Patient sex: M
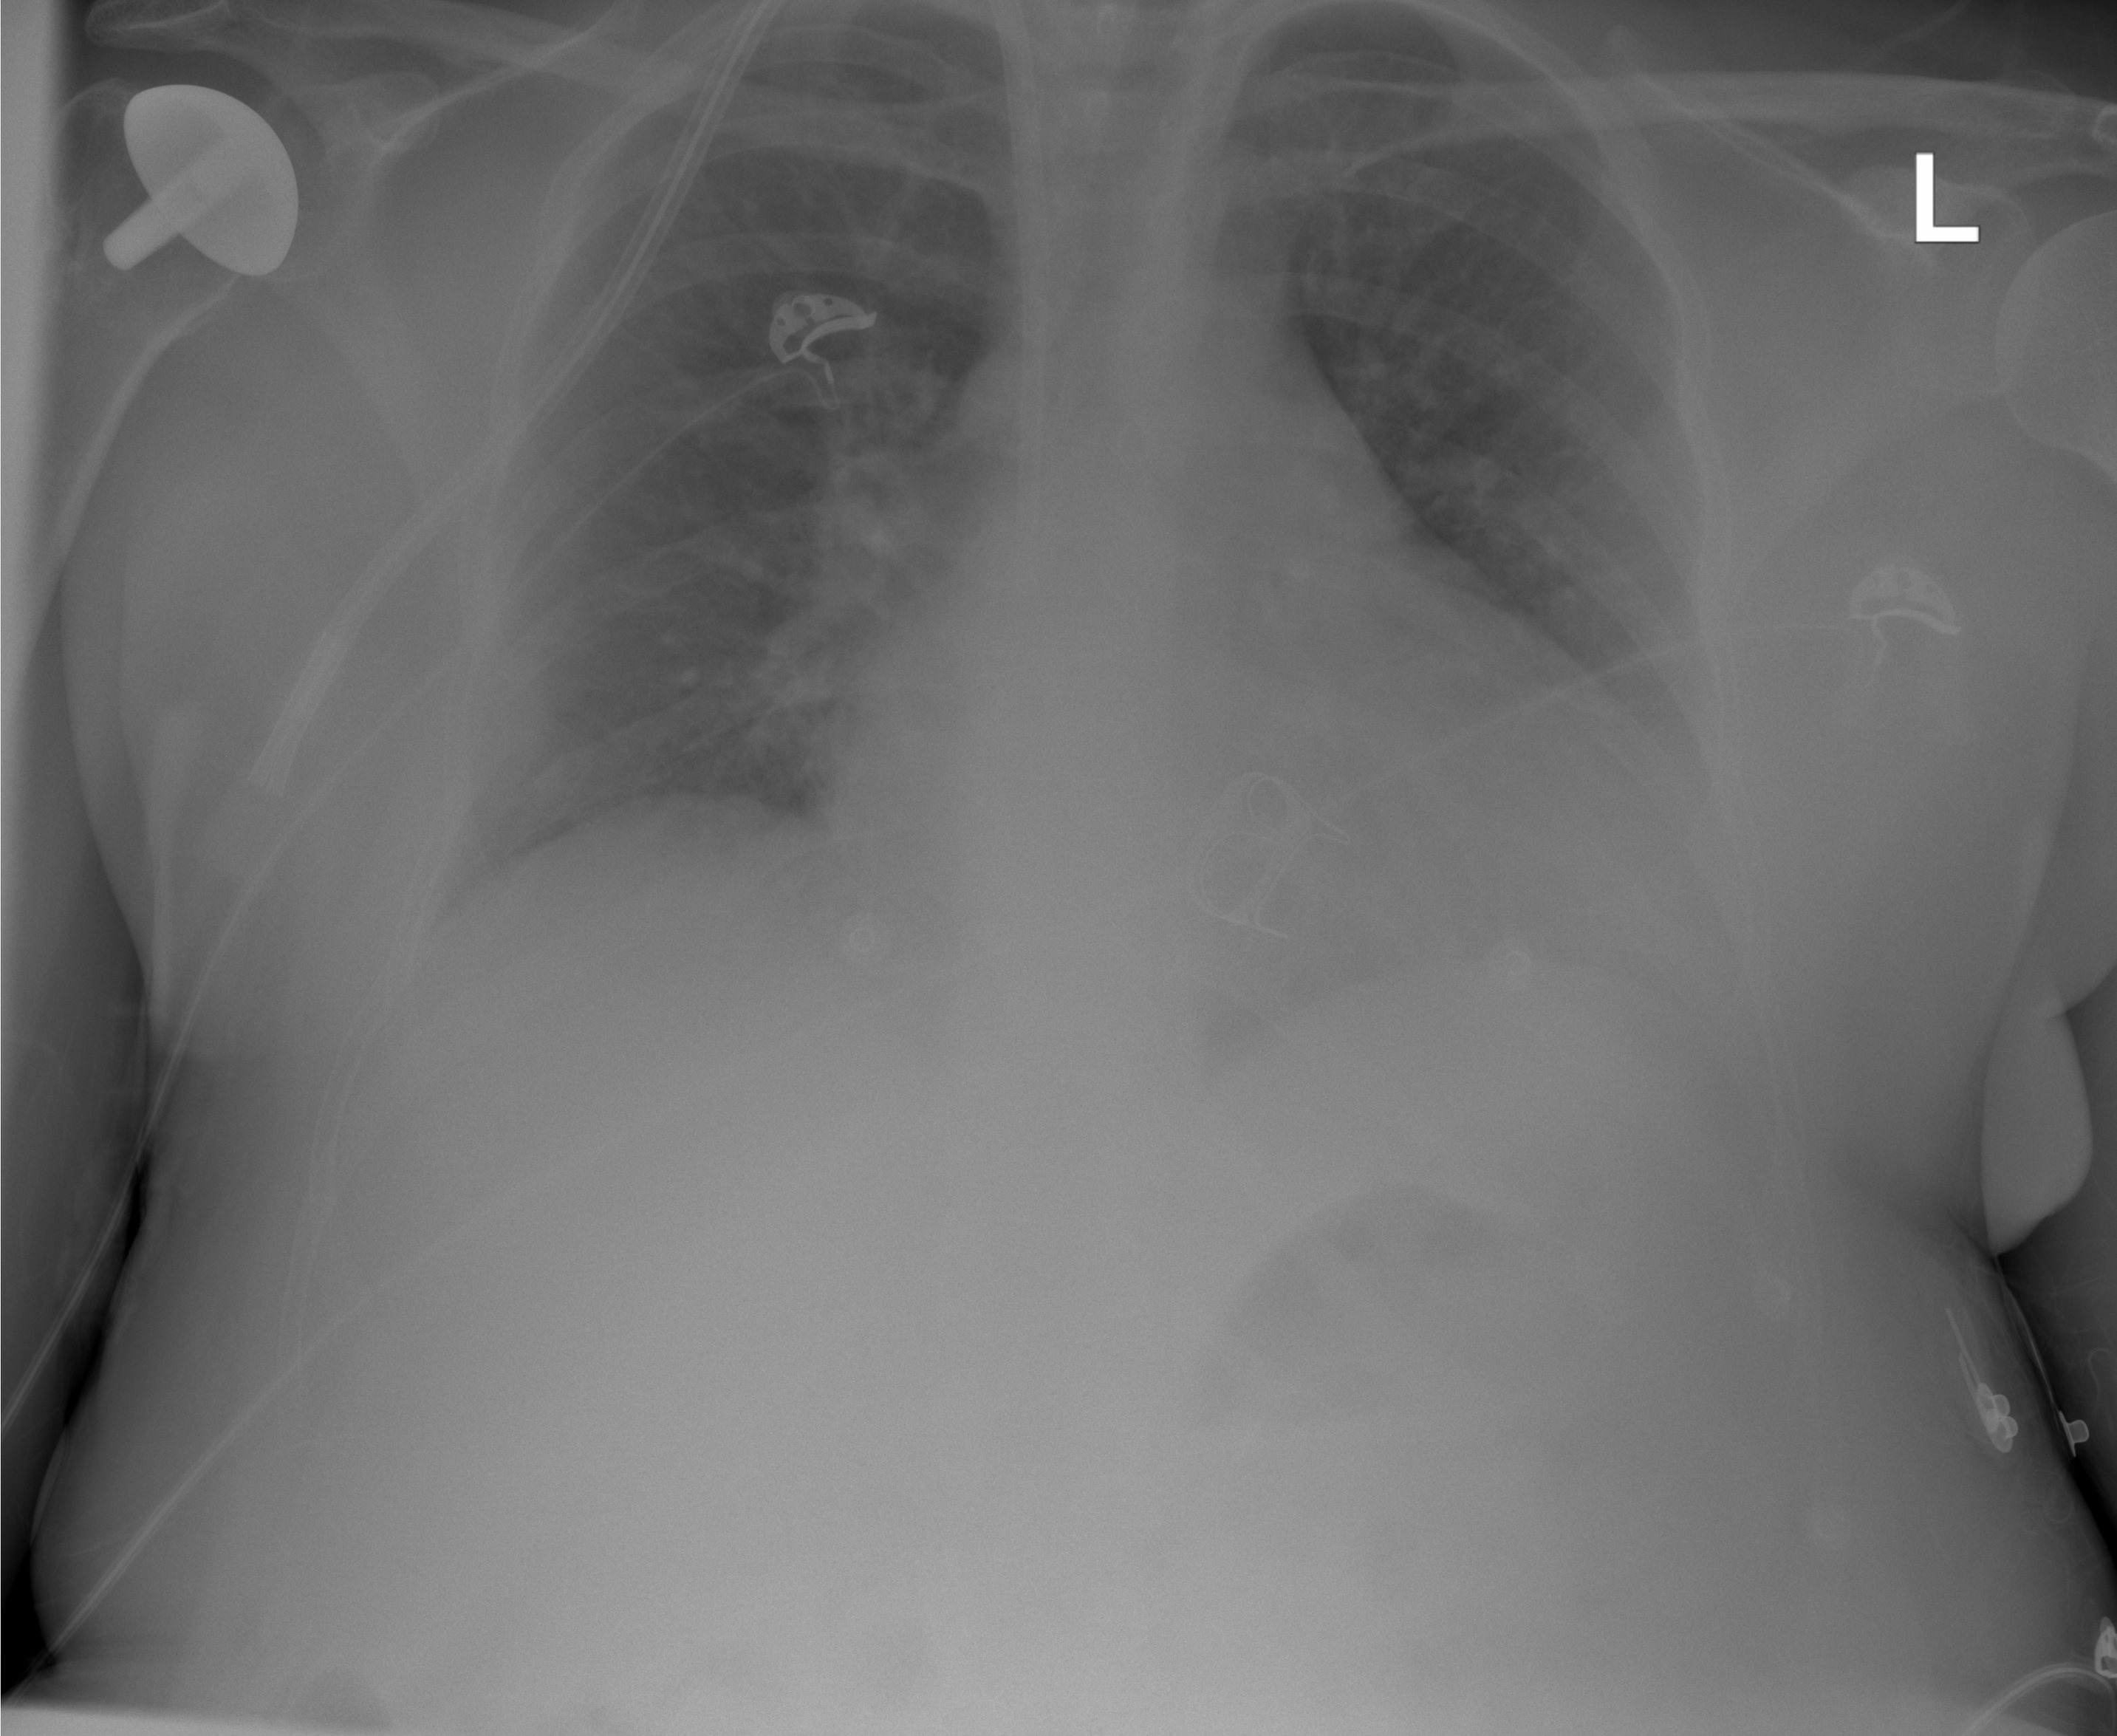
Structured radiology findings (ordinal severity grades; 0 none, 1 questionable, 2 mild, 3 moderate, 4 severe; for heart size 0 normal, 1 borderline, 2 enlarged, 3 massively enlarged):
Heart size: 2
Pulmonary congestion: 2
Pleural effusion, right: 0
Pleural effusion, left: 0
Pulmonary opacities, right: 0
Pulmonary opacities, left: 0
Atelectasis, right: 0
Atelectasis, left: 1